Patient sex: F
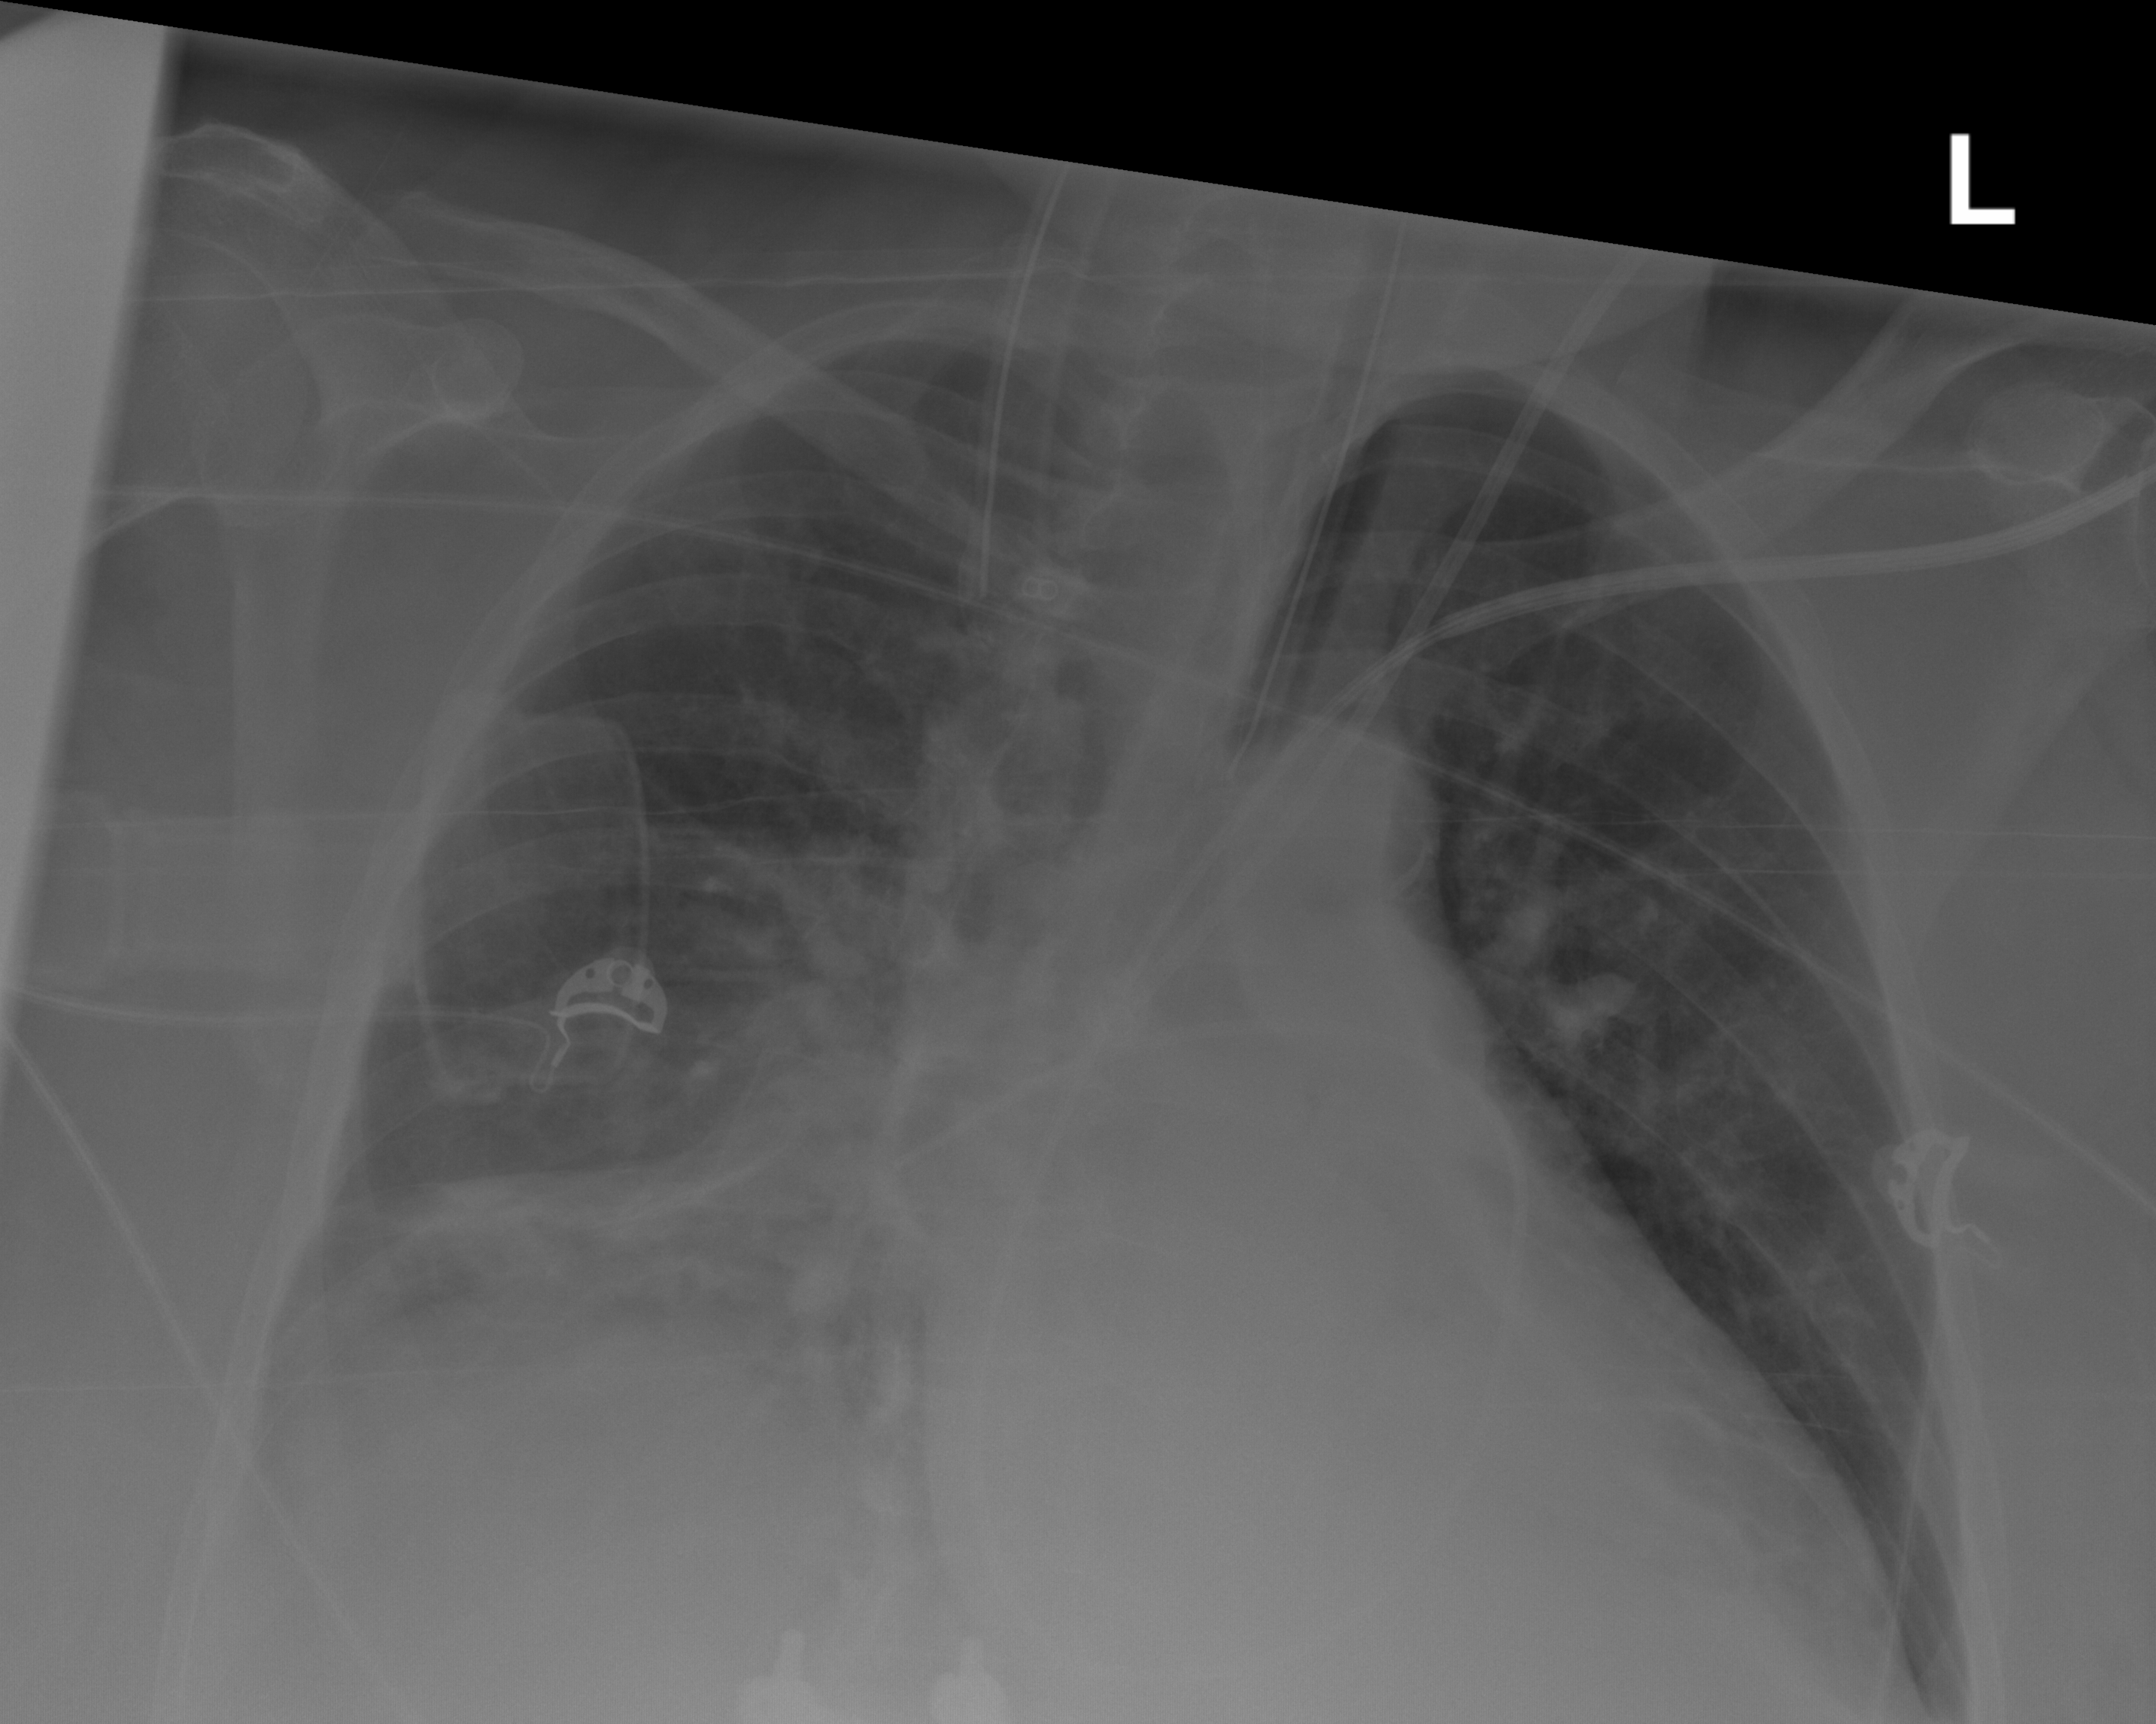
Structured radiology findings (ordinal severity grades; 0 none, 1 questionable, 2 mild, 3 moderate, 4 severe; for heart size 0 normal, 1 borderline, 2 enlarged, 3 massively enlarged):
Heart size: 0
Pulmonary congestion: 0
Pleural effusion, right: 2
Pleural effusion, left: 0
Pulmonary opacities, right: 0
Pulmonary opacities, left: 0
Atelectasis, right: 3
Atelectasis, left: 0